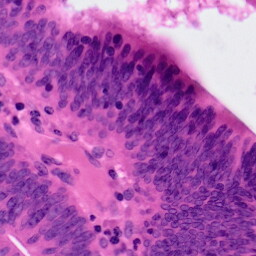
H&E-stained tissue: Colon